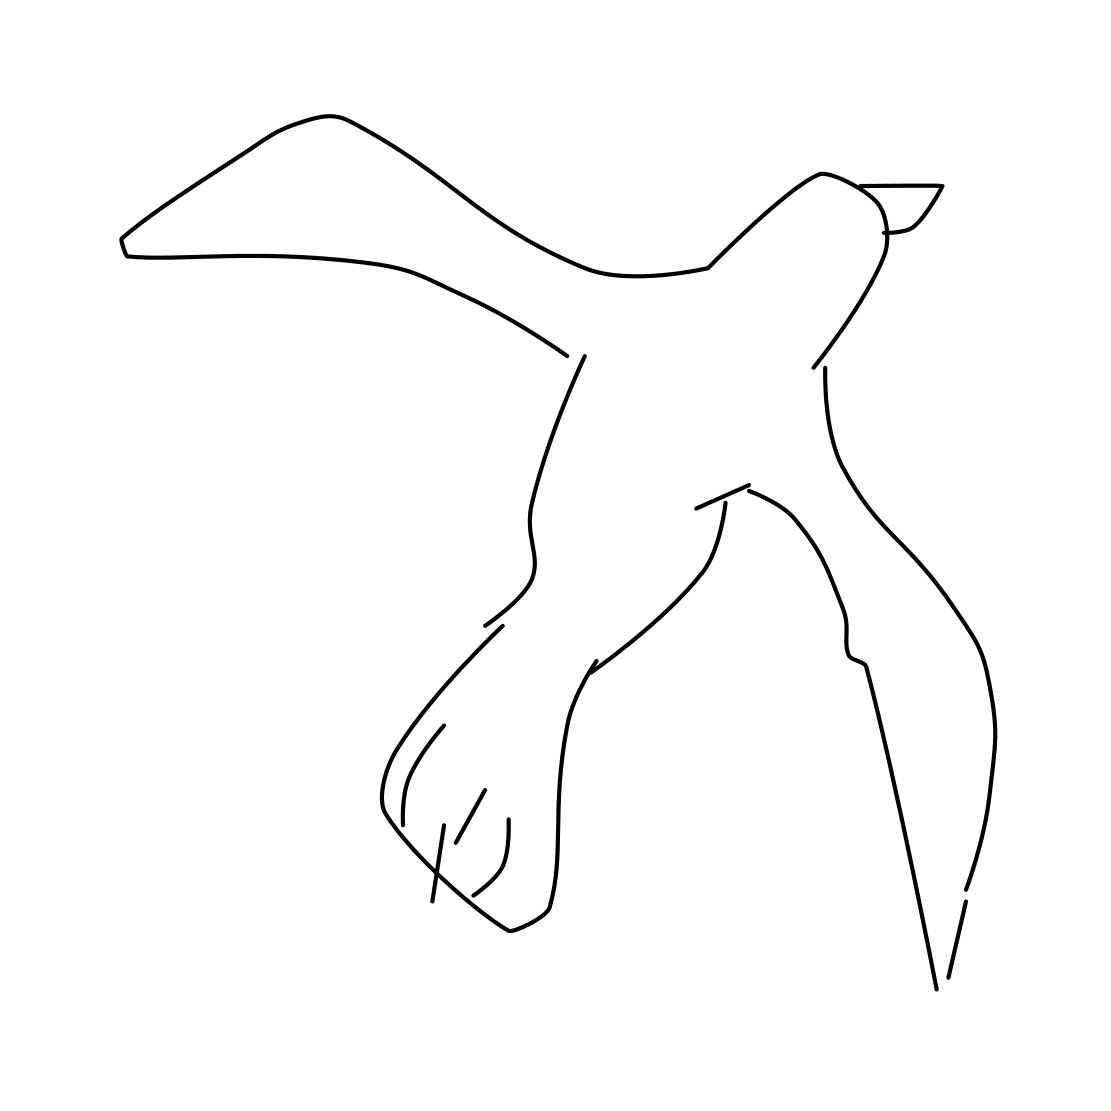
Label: flying bird